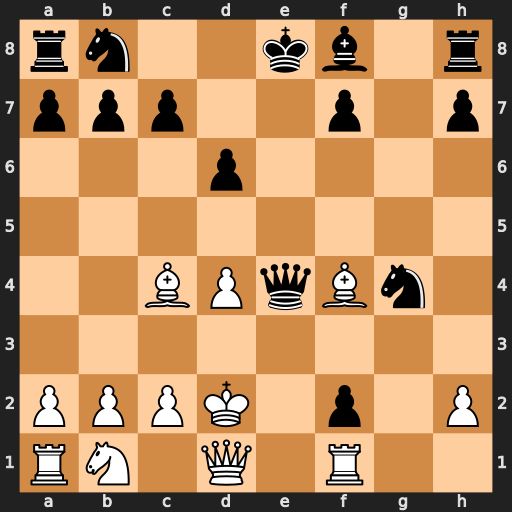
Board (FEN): rn2kb1r/ppp2p1p/3p4/8/2BPqBn1/8/PPPK1p1P/RN1Q1R2
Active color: w
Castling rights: kq
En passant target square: -
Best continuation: Qxg4 Qxd4+ Bd3